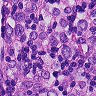
Metastatic tissue present: yes